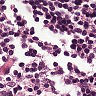
Metastatic tissue present: no